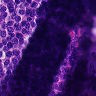
Metastatic tissue present: no